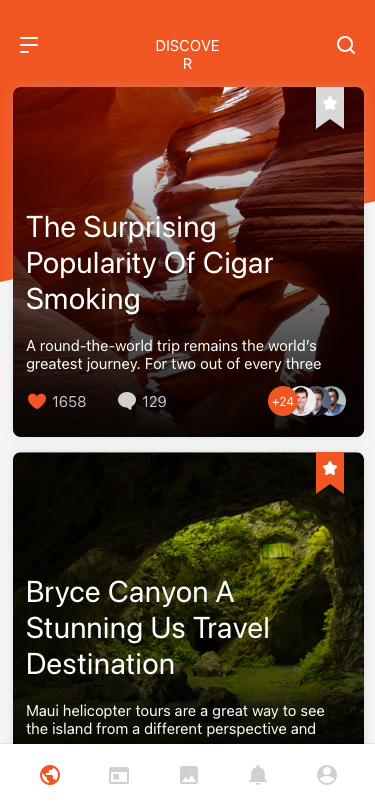
Text in this UI design:
+24
1658
129
A round-the-world trip remains the world’s greatest journey. For two out of every three people...
The Surprising Popularity Of Cigar Smoking
+24
1658
129
Maui helicopter tours are a great way to see the island from a different perspective and have ... adventure. If you have never been on a helicopter before, this is a great place to do it. You will see all the beauty that Maui has to offer and can have a great time for the entire family. Tours are not too expensive and last from forty five minutes to over an hour. You can see places that are typically inaccessible with Maui helicopter tours. Places that are not available by foot or vehicle can be seen by air. Breathtaking sights await those who are up for some fun Maui helicopter tours. If you will be staying on the island for a considerable amount of time, you may want to think about doing multiple Maui helicopter tours. There are multiple destinations and you can see all the island has to offer.

East Maui helicopter tours will give you a view of the ten thousand foot volcano, Haleakala or House of the sun. This volcano is dormant and last erupted in 1790. You will be able to see the crater of the volcano and the dry, arid earth surrounding the south side of the volcano’s slop with Maui helicopter tours. The view of this is truly breathtaking and is a sight not to be missed. It is also highly educational with a chance to see a dormant volcano up close, something that can not be seen every day. On the northern and southern sides of the volcano, you will see an incredible different view however. These sides are lush and green and you will be able to see some beautiful waterfalls and gorgeous brush. Tropical rainforests abound on this side of the island and it is something that is not easily accessible by any other means than by air. Maui helicopter tours will allow you to see all of these sights. Make sure to take a camera or video with you when going on Maui helicopter tours to capture the beauty of the scenery and to show friends and family at home all the wonderful things you saw while on vacation.

West Maui helicopter tours have a slightly different view than what you will see in the east. The smaller of the two volcanoes on the island is on this side. Unlike the east volcano, this one is no dormant but extinct with millions of years of erosion cutting deep valleys and into the mountains. The rainfall is high in this are and it results in many waterfalls that cascade over the steep ridges. This area is entirely uninhabited and pure. There is no way to reach this destination except by air so if you want to see this breathtaking view, Maui helicopter tours are the way to go. It is said that this area of Maui is one of the most beautiful natural landscapes in the world and should be missed if you have the opportunity to take Maui helicopter tours to this part of the island. Since it is only accessible by air, this is the only way you will be able to see it.

Molokai Maui helicopter tours will take you to a different island but one that is only nine miles away and easily accessible by air. This island has a very small population with a different culture and scenery. The entire coast of the northeast is lined with cliffs and remote beaches. They are completely inaccessible by any other means of transportation than air. People who live on the island have never even seen this remarkable scenery unless they have taken Maui helicopter tours to view it. When the weather has been rainy and there is a lot of rainfall for he season you will see many astounding waterfalls. The cliffs in this region are among the highest in the world and to see water cascading from the high peaks is simply breathtaking. The short jaunt from Maui with Maui helicopter tours is well worth seeing the beauty of this natural environment.

Maui helicopter tours are a great way to tour those places that can not be reached on foot or by car. The tours last approximately one hour and range from approximately one hundred eight five dollars to two hundred forty dollars person. For many, this is a once in a lifetime opportunity to see natural scenery that will not be available again. Taking cameras and videos to capture the moments will also allow you to relive the tour again and again as you reminisce throughout the years.
Bryce Canyon A Stunning Us Travel Destination